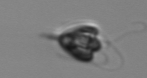
Label: Pyramimonas_longicauda